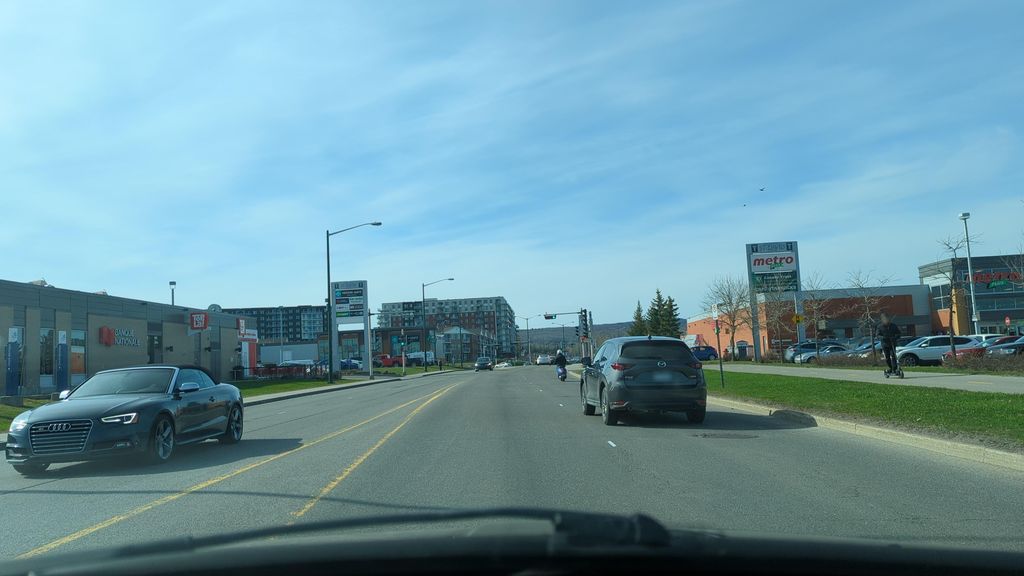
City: quebec_city